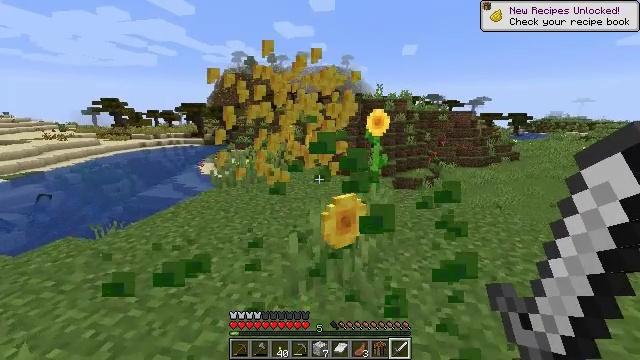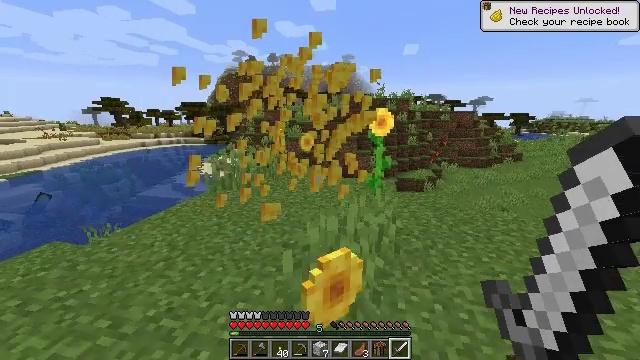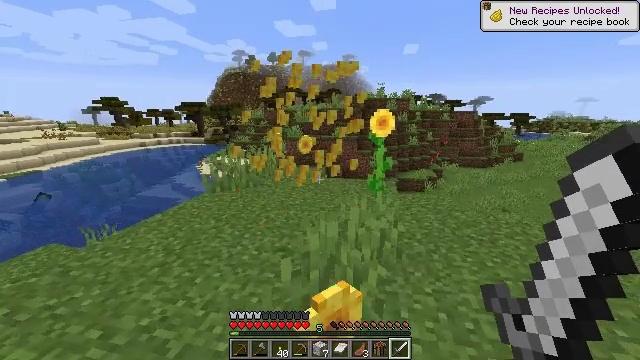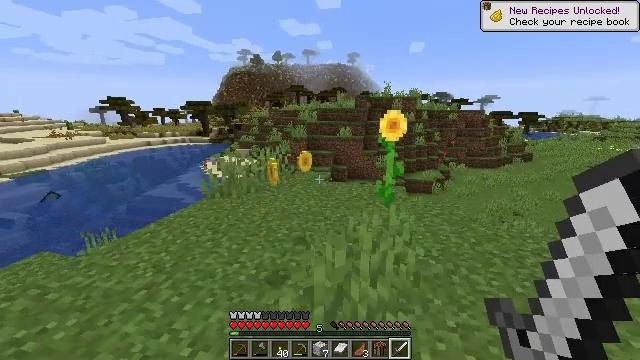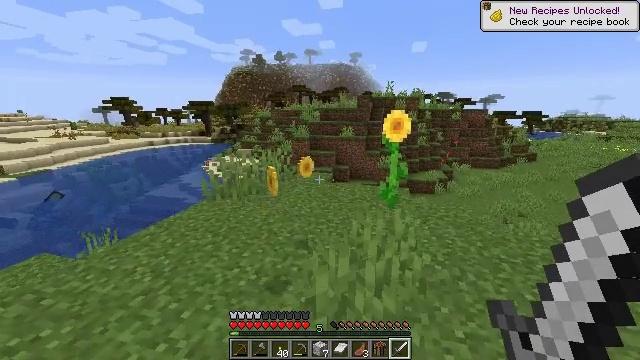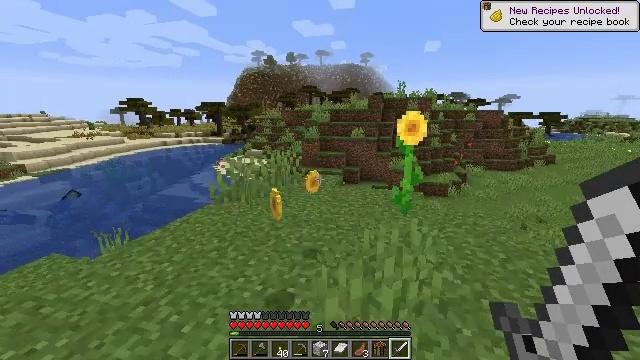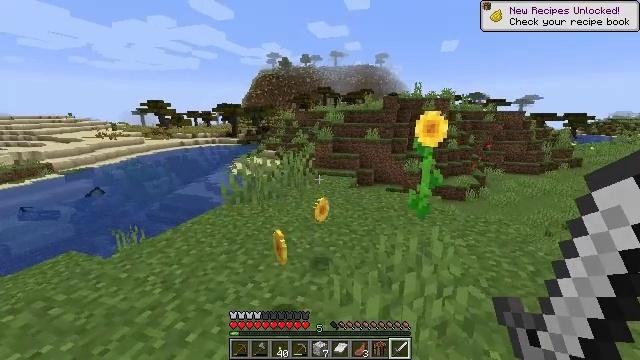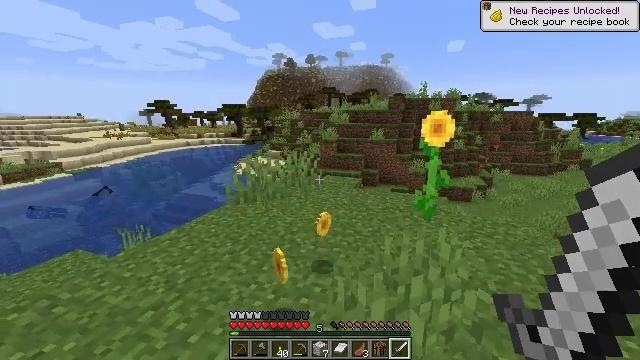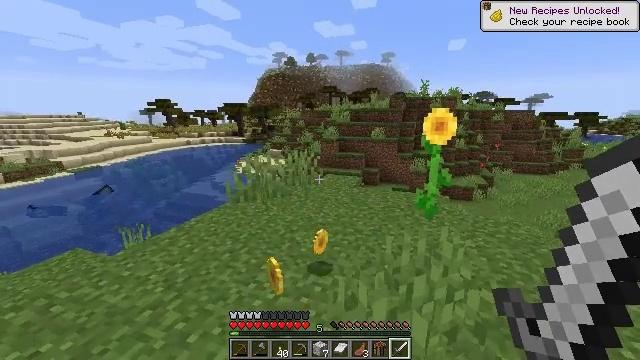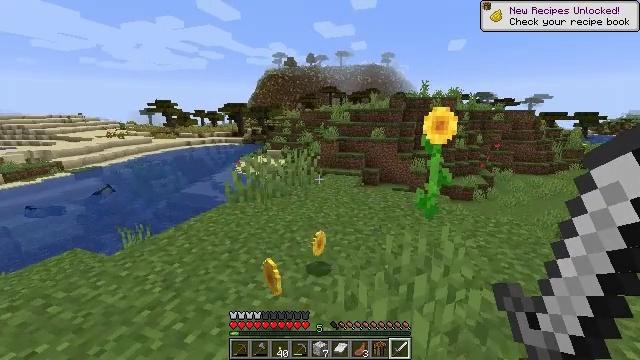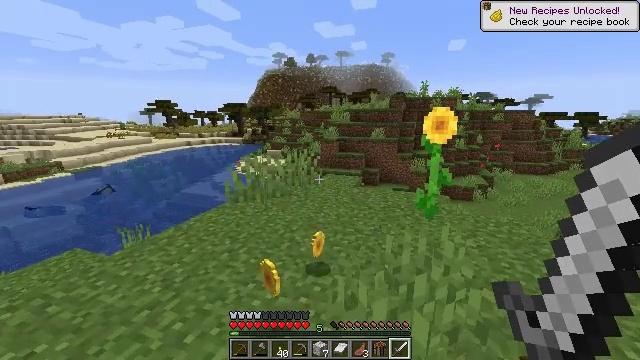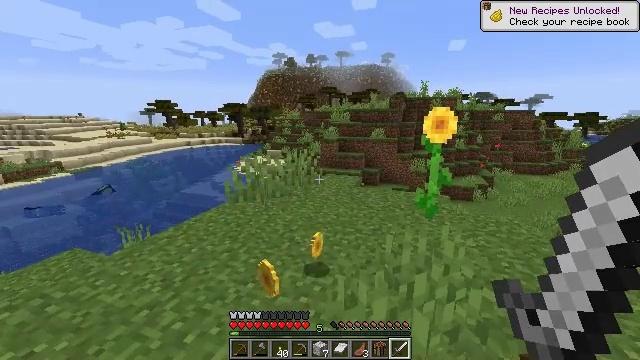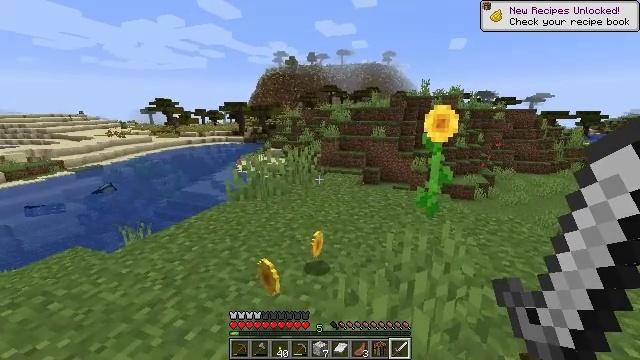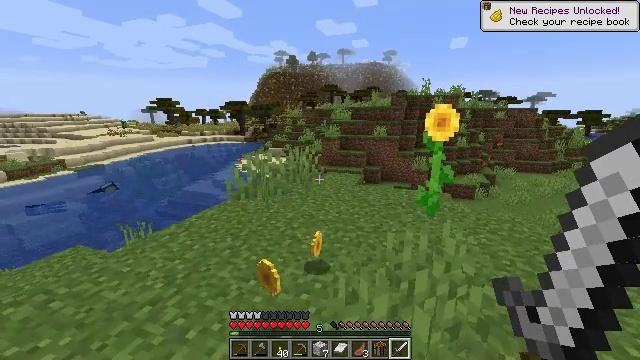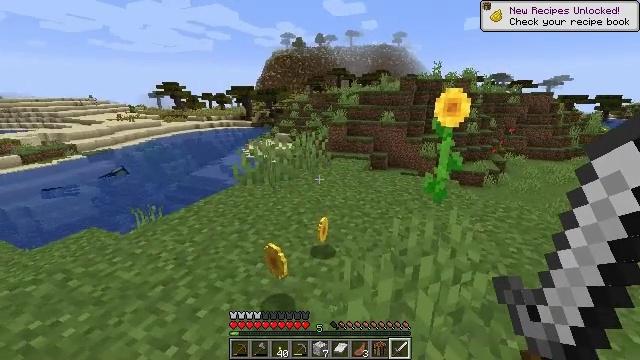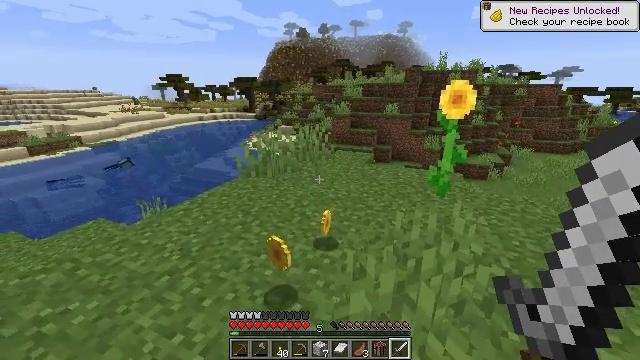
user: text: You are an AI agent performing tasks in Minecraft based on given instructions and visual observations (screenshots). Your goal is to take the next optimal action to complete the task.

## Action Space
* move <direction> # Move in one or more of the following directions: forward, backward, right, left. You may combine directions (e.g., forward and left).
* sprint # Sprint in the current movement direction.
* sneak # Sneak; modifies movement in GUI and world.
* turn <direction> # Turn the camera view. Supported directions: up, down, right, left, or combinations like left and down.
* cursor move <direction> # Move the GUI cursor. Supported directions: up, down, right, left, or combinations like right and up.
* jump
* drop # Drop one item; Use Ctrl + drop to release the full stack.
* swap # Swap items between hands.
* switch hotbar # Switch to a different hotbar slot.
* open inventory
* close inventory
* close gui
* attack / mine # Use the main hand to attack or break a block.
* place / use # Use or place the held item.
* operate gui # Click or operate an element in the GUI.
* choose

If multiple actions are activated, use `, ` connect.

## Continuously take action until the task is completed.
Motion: motion action
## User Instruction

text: Attack the sunflower to harvest it.
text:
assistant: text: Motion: move forward
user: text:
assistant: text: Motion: move forward
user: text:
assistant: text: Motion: move forward, turn left
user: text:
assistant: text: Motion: move forward
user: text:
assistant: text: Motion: turn left
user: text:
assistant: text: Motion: turn left
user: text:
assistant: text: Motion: turn left
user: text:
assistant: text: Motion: no_op
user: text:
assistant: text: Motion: no_op
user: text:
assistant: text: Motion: no_op
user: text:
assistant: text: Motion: no_op
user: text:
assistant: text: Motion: no_op
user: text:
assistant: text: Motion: no_op
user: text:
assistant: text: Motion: turn left and down
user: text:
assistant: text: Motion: turn down
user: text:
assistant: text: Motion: turn right and down
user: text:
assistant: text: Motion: turn right and down
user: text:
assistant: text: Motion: move forward, turn right
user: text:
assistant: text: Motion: move forward
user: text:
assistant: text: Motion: move forward
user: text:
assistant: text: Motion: move forward
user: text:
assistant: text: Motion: move forward
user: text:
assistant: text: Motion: move forward
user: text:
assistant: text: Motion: move forward
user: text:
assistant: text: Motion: move forward, turn right
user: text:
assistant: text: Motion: move forward, turn right and up
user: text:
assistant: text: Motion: move forward, turn right
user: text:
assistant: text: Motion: move forward, turn right
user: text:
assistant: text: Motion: turn right
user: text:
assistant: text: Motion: turn right